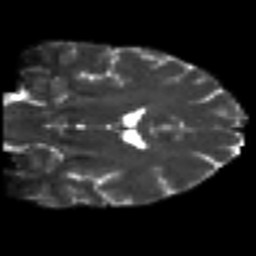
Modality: T2w
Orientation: coronal
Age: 48
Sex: male
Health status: ill
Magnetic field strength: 3 T
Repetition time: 9 s
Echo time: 0.093 s